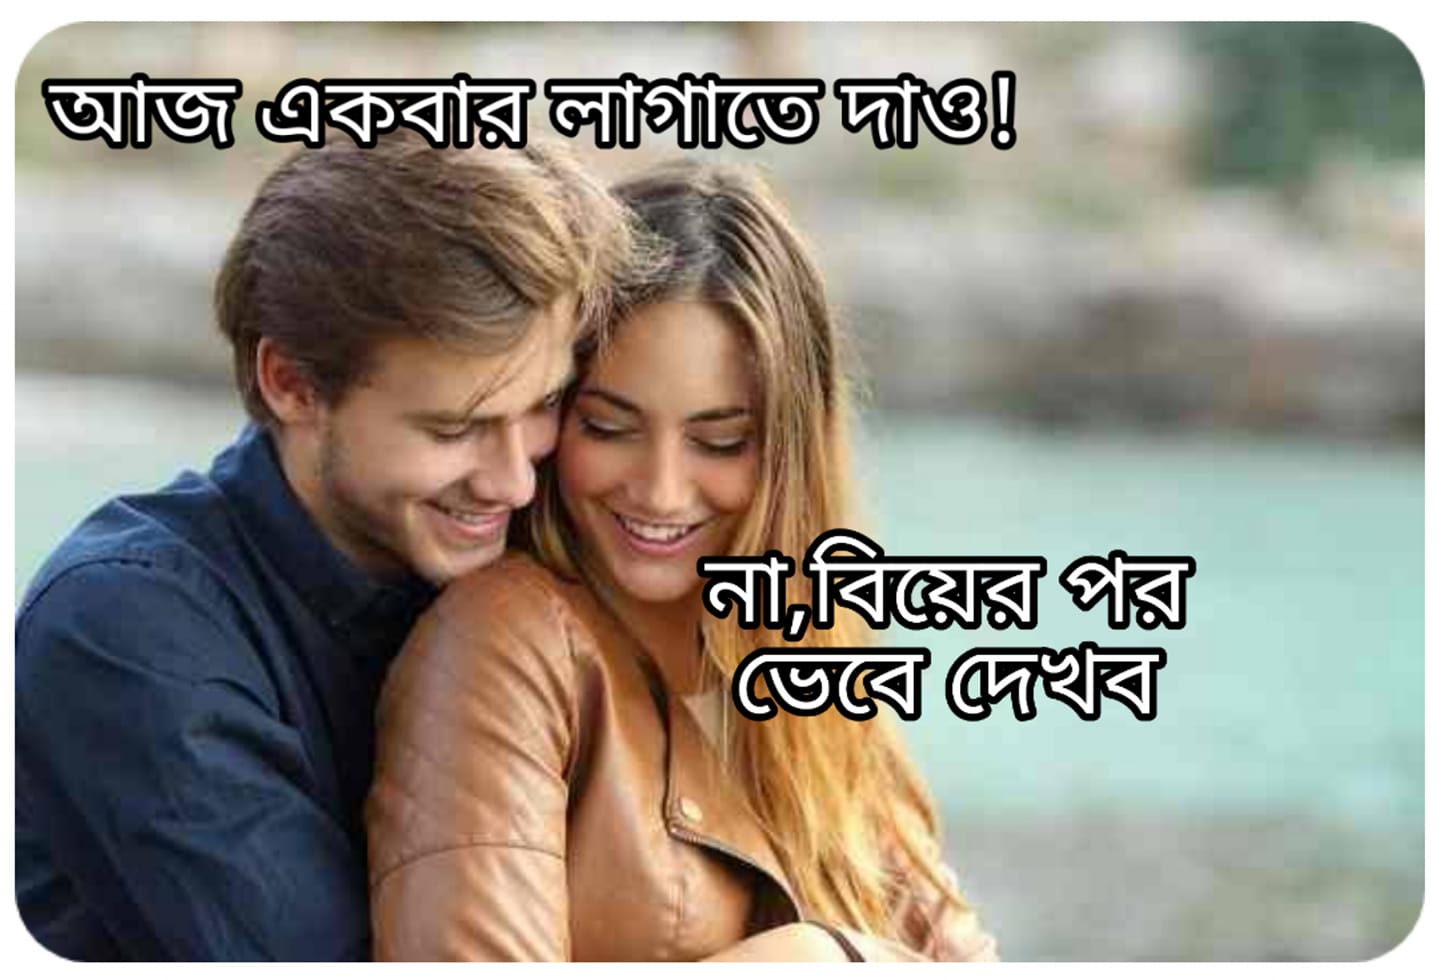
Caption: আজ একবার লাগাতে দাও !     না , বিয়ের পর ভেবে দেখব
Label: hate